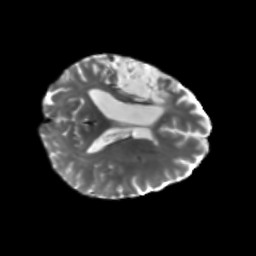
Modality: T2w
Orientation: axial
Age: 56
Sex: female
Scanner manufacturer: siemens
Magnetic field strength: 3 T
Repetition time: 5.25 s
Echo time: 0.08 s